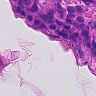
Metastatic tissue present: yes